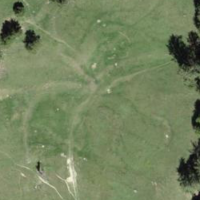
EUNIS habitat code: 23
Species observed at this site:
Pyrgus onopordi